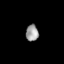
Tissue: lung
Cell type: Epithelial cells
Senescence score: 0.2275
Nuclear area (px): 201
Mean DAPI intensity: 157.582